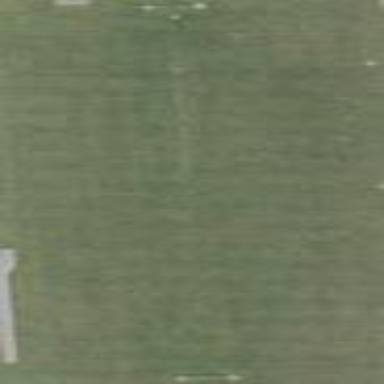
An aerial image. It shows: Pitch for American football.